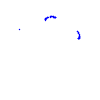
Particle: kaon